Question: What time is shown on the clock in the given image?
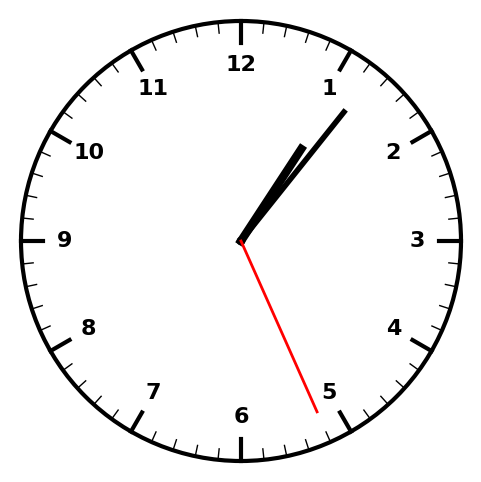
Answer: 01:06:26